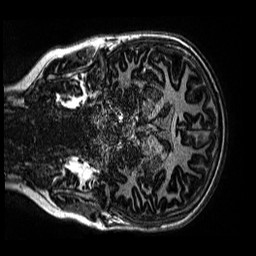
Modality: MP2RAGE
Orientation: coronal
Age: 13
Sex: female
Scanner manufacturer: siemens
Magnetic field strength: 3 T
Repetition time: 4 s
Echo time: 0.00299 s